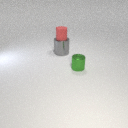
large gray metal cylinder behind small green metal cylinder